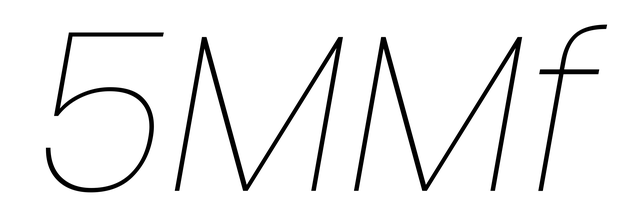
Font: Poppins-ThinItalic